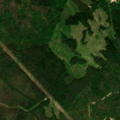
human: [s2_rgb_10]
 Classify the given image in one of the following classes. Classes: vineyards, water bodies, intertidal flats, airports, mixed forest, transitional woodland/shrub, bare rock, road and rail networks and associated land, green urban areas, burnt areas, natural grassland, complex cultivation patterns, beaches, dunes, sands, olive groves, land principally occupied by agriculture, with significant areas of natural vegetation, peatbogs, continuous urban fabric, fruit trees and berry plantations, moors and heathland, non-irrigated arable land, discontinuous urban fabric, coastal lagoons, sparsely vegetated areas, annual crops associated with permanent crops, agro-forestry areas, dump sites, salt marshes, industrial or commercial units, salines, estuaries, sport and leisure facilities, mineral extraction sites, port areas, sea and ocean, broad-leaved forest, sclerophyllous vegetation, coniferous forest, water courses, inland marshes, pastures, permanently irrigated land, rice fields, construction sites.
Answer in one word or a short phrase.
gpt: broad-leaved forest, coniferous forest, mixed forest, transitional woodland/shrub